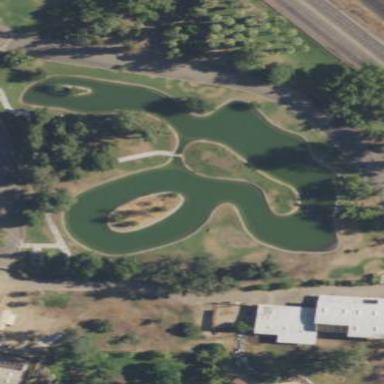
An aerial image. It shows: Pond surrounded by natural water.